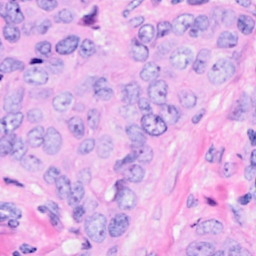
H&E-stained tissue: Breast